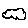
Label: cloud